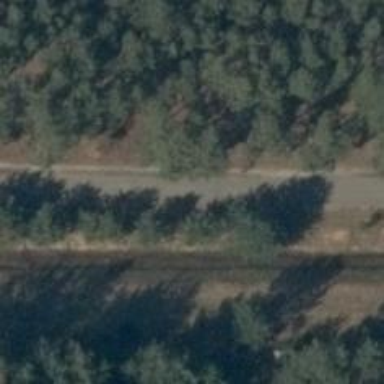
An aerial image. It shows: Asphalt track of grade1 suitable for forestry vehicles.